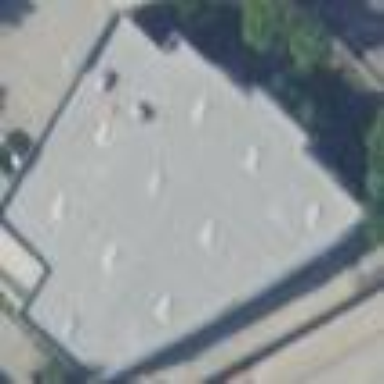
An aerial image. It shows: Industrial building.